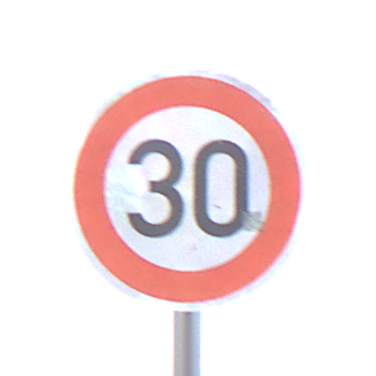
Verkehrszeichen: Geschwindigkeit30
Umgebung: Outdoor, Suburban
Tageszeit: MorningAfternoon
Wetter: Overcast
Licht: Natural
Jahreszeit: NotSpecified
Kontrast: LowContrast